Question: I'm generating my font dynamically using the screen height percentage and set percentages (Obviously multiplied by density's in the future.
Some notes.
I'm reading from an OTF file.
Using the latest version of LibGDX (Version 1.2.0)
I have the following problem:
(Large breaks in the font and looks very blurry, but only on . and look very sharp)

My Preset font sizes:
'''
//Font sizes, small, med, large as a percentage of the screen.
public static float
FONT_SIZE_LARGE = 0.175f,
FONT_SIZE_MEDIUM = 0.06f,
FONT_SIZE_SMALL = 0.04f;
'''
My font generator settings
'''
FreeTypeFontGenerator.FreeTypeFontParameter parameter = new FreeTypeFontGenerator.FreeTypeFontParameter();
FreeTypeFontGenerator generator;
this.generator = new FreeTypeFontGenerator(Gdx.files.internal(filename));
'''
Creating the actual font:
'''
//Create a new font and add it to available font sizes.
public BitmapFont createFont(float size, float color)
{
this.parameter.size = Math.round(size);
BitmapFont bitmapFont = generator.generateFont(parameter);
bitmapFont.setColor(color);
listOfFonts.add(new FontStorage(bitmapFont, size));
return bitmapFont;
}
'''
Now I've tried a few things on different devices but still have the same issue. I'm thinking it could be because it's not the power of 2? (Do font's need to be a power of 2 to be even?)
The fonts are drawn on many different screen resolutions, so making three bitmap fonts of a certain size is out of the question.
Can someone help me out here?
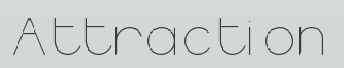
Answer: I figured this out, there are 3 settings you need to set if you want ultimate clear fonts.
The first two are just before creating it from file (Can be OTF or TTF) and they are:
'''
//Make sure you ceil for your current resolution otherwise you'll be nasty cut-offs.
this.parameter.size = (int)Math.ceil(size);
this.generator.scaleForPixelHeight((int)Math.ceil(size));
'''
The next step is setting a magnify and minifies filters. (For scaling if you want too, I'm not because I'm drawing almost pixel perfect). Here's the code anyhow:
'''
this.generator = new FreeTypeFontGenerator(Gdx.files.internal(filename));
this.parameter.minFilter = Texture.TextureFilter.Nearest;
this.parameter.magFilter = Texture.TextureFilter.MipMapLinearNearest;
'''
This will give you super nice crisp font on any resolution. GL.